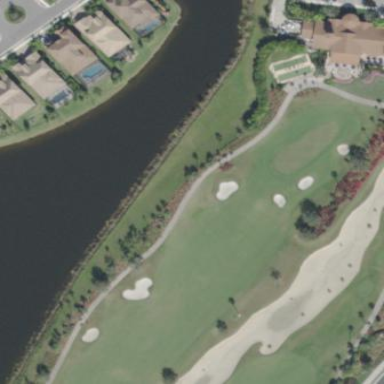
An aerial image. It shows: Golf fairway in the image.